Question: I have an 'events' collection of 2.502.011 elements and would like to perform an update on all elements. Unfortunately I facing a lot of mongodb faults due to the write lock.
Here are the informations regarding my events collection:
'''
> db.events.stats()
{
"count" : <PHONE>,
"size" : <PHONE>,
"avgObjSize" : 838.4305136947839,
"storageSize" : <PHONE>,
"numExtents" : 21,
"nindexes" : 6,
"lastExtentSize" : 840650752,
"paddingFactor" : 1.0000000000874294,
"systemFlags" : 0,
"userFlags" : 0,
"totalIndexSize" : <PHONE>,
"indexSizes" : {
"_id_" : 120350720,
"destructured_created_at_1" : 387804032,
"destructured_updated_at_1" : 419657728,
"data.assigned_author_id_1" : 76053152,
"emiting_class_1_data.assigned_author_id_1_data.user_id_1_data.id_1_event_type_1" : 185071936,
"created_at_1" : 76960688
}
}
'''
Here is what an event look like:
'''
> db.events.findOne()
{
"_id" : ObjectId("4fd5d4586107d93b47000065"),
"created_at" : ISODate("2012-06-11T11:19:52Z"),
"data" : {
"project_id" : ObjectId("4fc3d2abc7cd1e0003000061"),
"document_ids" : [
"4fc3d2b45903ef000300007d",
"4fc3d2b45903ef000300007e"
],
"file_type" : "excel",
"id" : ObjectId("4fd5d4586107d93b47000064")
},
"emiting_class" : "DocumentExport",
"event_type" : "created",
"updated_at" : ISODate("2013-07-31T08:52:48Z")
}
'''
I would like to update each event to add 2 new fields base on the existing 'created_at' and 'updated_at'. Please correct me if I am wrong but it seems you can't use the mongo 'update' command when you need to access current's element data along the way.
This is my update loop:
'''
db.events.find().forEach(
function (e) {
created_at = new Date(e.created_at);
updated_at = new Date(e.updated_at);
e.destructured_created_at = [e.created_at]; // omitted the actual values
e.destructured_updated_at = [e.updated_at]; // omitted the actual values
db.events.save(e);
}
)
'''
When running the above command, I get a huge amount of page faults due to the write lock on the database.

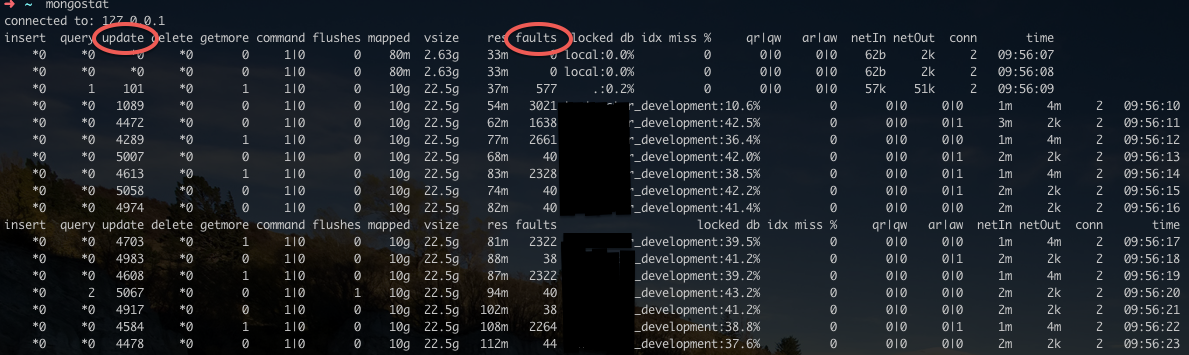
Answer: I think you are confused here, it is not the write lock causing that, it is MongoDB querying for your update documents; the lock does not exist during a page fault (in fact it only exists when actually updating, or rather saving, a document on the disk), it gives way to other operations.
The lock is more of a mutex in MongoDB.
Page faults on this size of data is perfectly normal, since you obviously do not query this data often, I am unsure what you are expecting to see. I am definitely unsure what you mean by your question:
> Question: How can I avoid those faults in order to be sure that all my events are correctly updated ?
Ok, the problem you may be seeing is that you are getting page thrashing on that machine in turn destroying your IO bandwidth and flooding your working set with data that is not needed. Do you really need to add this field to ALL documents eagerly, can it not be added on-demand by the application when that data is used again?
Another option is to do this in batches.
One feature you could make use of here is priority queues that dictate that such an update is a background task that shouldn't effect the current workings of your 'mongod' too much. I hear such a feature is due (can't find JIRA ':/').
> Please correct me if I am wrong but it seems you can't use the mongo update command when you need to access current's element data along the way.
You are correct.